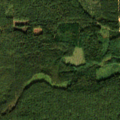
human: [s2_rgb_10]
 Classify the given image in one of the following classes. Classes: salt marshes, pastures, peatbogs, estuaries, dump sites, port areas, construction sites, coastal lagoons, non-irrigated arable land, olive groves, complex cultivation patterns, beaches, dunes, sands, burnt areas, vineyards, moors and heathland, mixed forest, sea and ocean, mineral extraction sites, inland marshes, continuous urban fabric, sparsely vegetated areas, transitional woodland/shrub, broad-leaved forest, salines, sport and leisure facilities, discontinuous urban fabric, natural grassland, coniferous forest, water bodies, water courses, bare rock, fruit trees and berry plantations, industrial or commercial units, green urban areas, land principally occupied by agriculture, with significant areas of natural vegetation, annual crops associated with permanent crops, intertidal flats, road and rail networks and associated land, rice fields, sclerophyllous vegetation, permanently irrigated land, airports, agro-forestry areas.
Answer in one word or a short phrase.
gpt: coniferous forest, mixed forest, transitional woodland/shrub